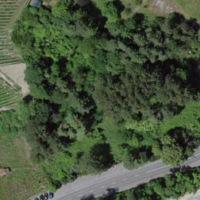
EUNIS habitat code: 24
Species observed at this site:
Erigeron karvinskianus
Genista tinctoria